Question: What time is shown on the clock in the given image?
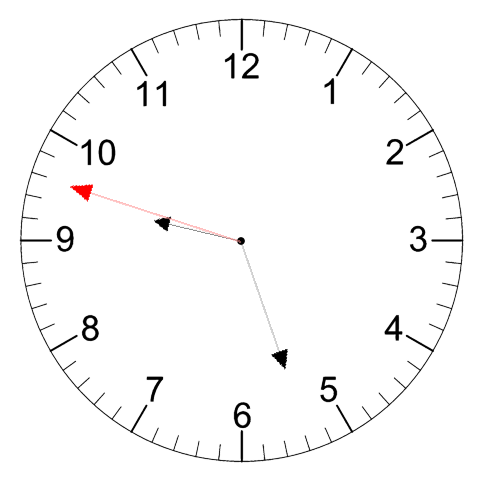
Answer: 09:26:48